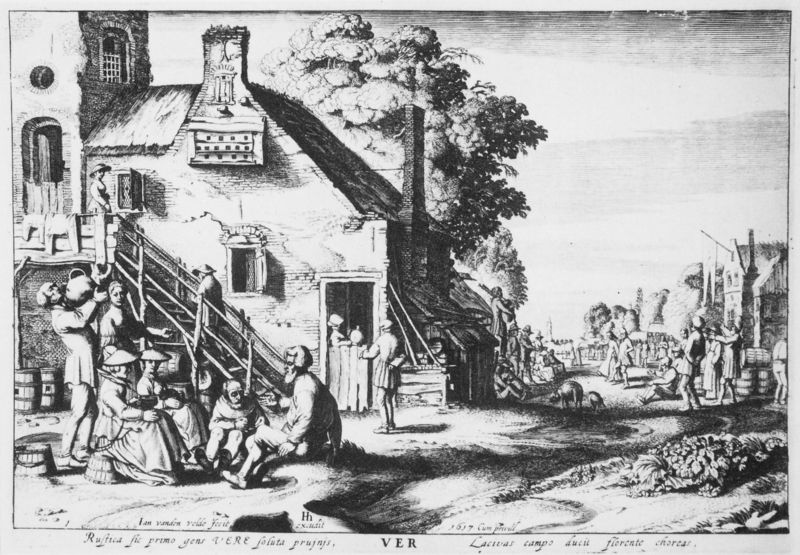
Titel: Die vier Jahreszeiten
Künstler: Jan van de Velde
Schlagwörter: baum, gruppe, landschaft, menschen, stadt, fenster, schwarz, strasse, szene, tür, weiss, zeichnung, haus, tiere, weg, gesellschaft, leute, tanz, gelage, niederlande, mühle, personen, alltag, kamine, schornstein, fassade, ort, fahne, flagge, dorf, platz, treppe, stufen, wasserlauf, druck, radierung, stich, text, fass, fässer, kupferstich, schronstein, baeuerlich